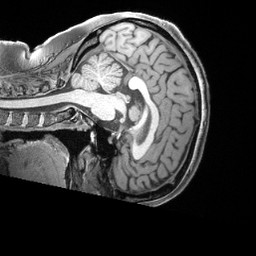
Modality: T1w
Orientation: sagittal
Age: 41
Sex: female
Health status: healthy
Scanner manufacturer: siemens
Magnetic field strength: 3 T
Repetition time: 2.4 s
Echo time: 0.00222 s